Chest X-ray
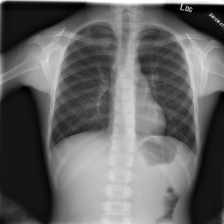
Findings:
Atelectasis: negative
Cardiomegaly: negative
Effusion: negative
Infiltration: negative
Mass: negative
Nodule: negative
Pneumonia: negative
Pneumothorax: negative
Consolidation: negative
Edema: negative
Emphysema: negative
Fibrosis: negative
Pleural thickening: negative
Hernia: negative